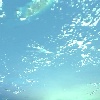
Label: water